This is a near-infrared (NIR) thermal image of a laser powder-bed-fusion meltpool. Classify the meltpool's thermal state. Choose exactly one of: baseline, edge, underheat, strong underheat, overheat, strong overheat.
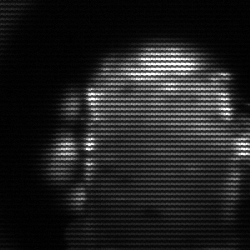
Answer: baseline